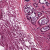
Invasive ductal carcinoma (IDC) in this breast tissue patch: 0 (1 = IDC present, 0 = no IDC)